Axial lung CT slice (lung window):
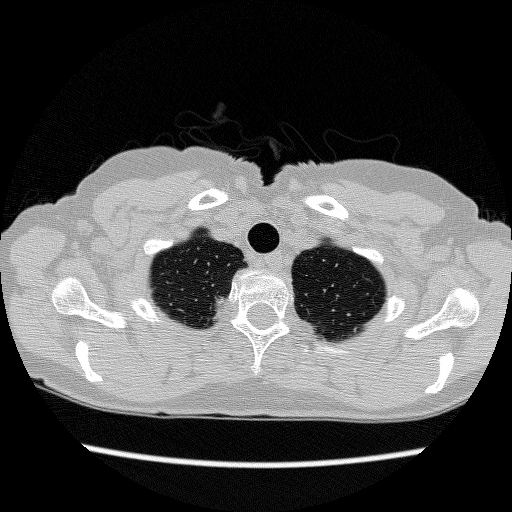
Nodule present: no